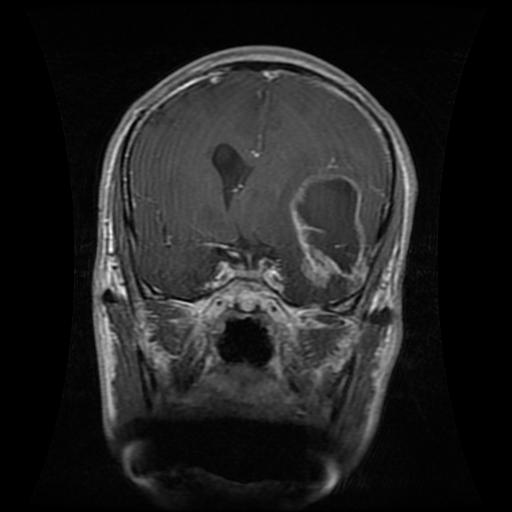
Label: glioma